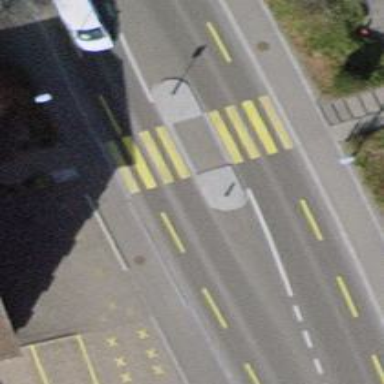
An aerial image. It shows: Primary highway with asphalt surface. There is separate cycle lane for soft cycling on the sidewalk.